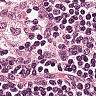
Metastatic tissue present: no